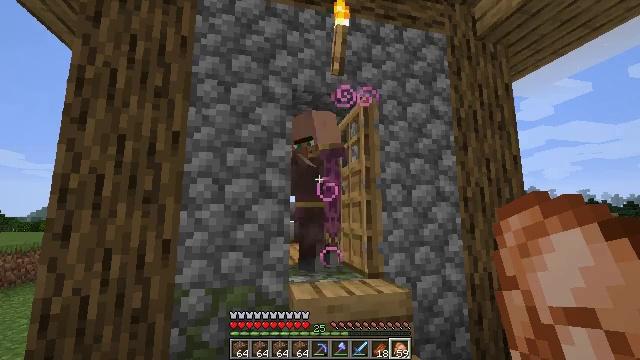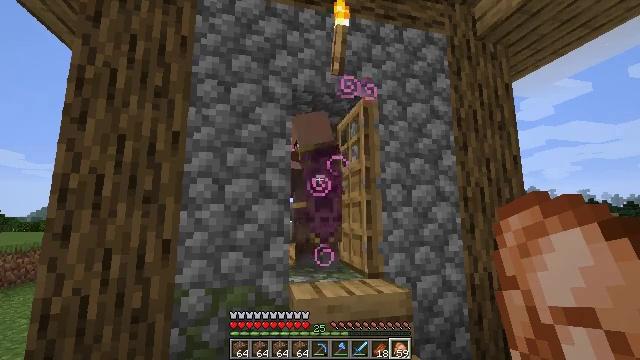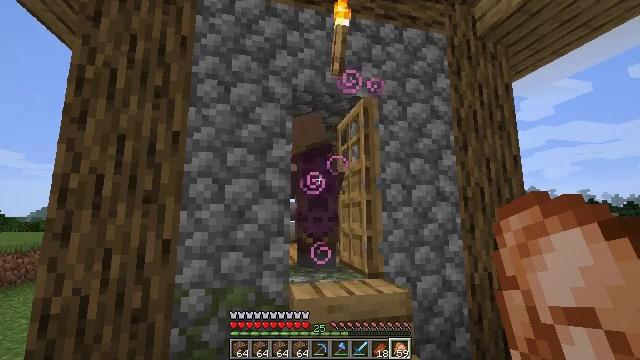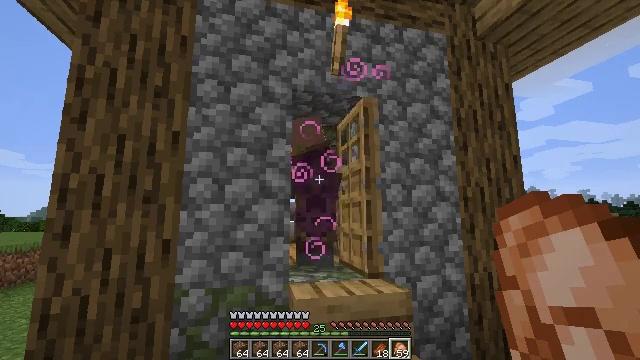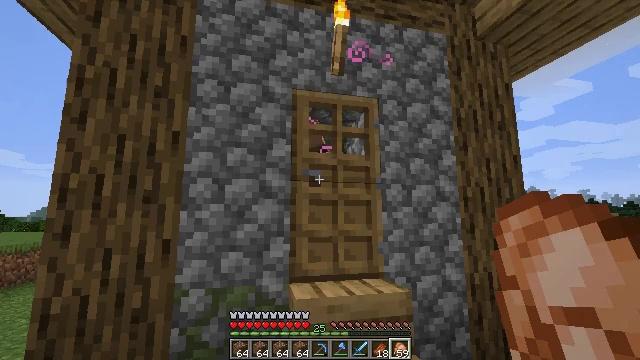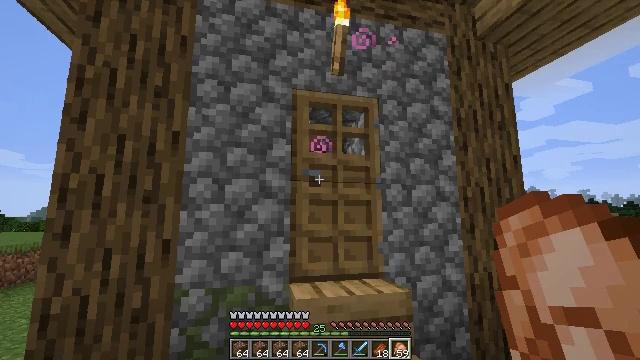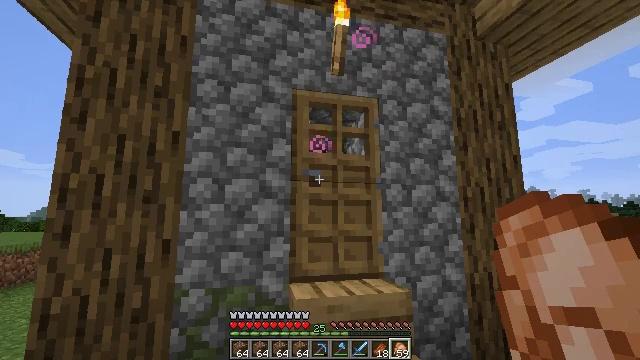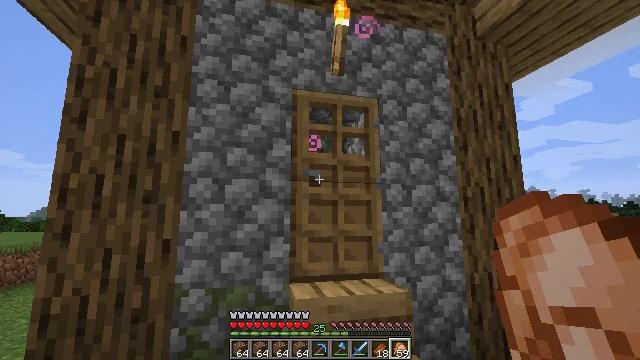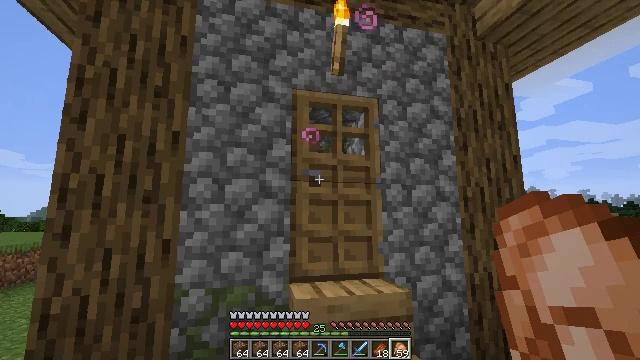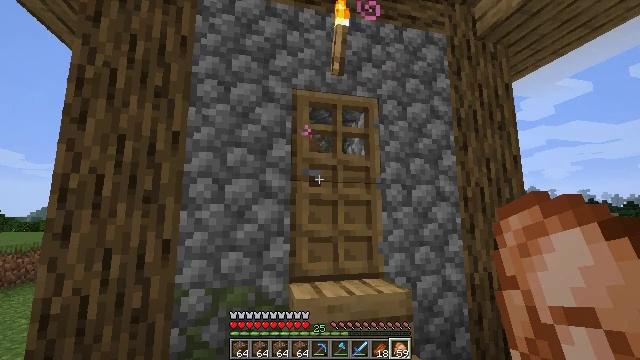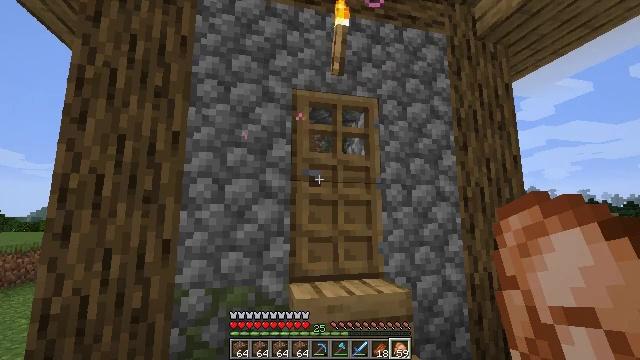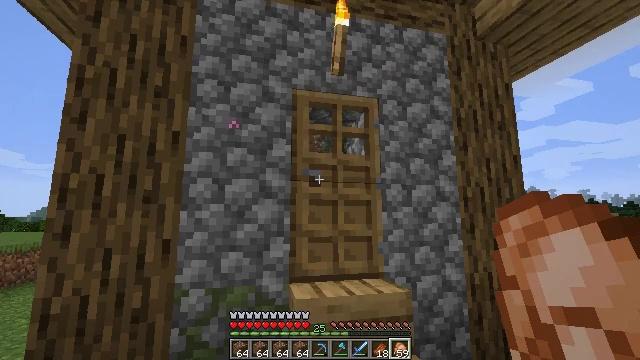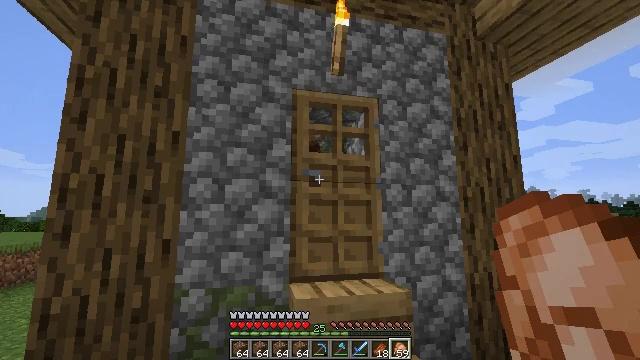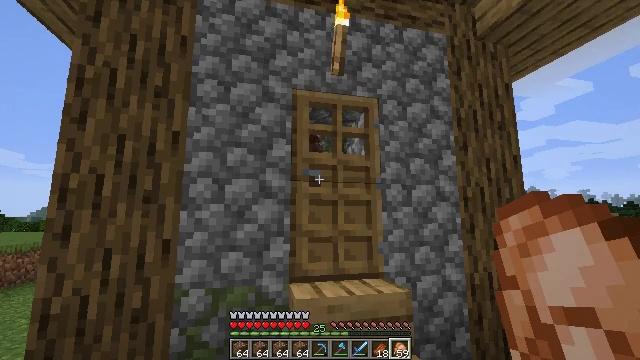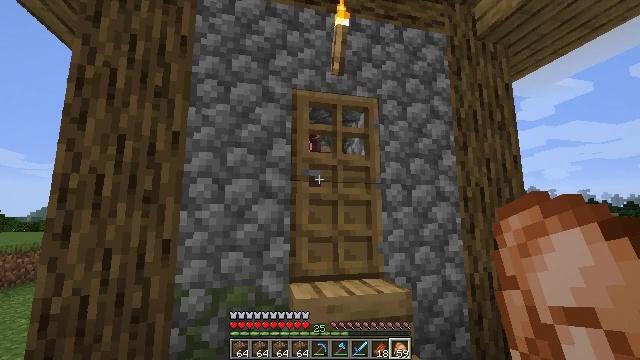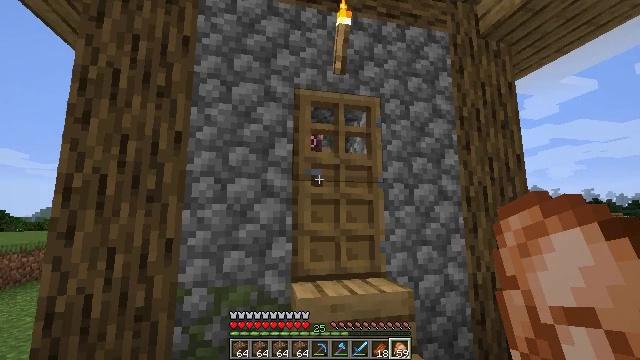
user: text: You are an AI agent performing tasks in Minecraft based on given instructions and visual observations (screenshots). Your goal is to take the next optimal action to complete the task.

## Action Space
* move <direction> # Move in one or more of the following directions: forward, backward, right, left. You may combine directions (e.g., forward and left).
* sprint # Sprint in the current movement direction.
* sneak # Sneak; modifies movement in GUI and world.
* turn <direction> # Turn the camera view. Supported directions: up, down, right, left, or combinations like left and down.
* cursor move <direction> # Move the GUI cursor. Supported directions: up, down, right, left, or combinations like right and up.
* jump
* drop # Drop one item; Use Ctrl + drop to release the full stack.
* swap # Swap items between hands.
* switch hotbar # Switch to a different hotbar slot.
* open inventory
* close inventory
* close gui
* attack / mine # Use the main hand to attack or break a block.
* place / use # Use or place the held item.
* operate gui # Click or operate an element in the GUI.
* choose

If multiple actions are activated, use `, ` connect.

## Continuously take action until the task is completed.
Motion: motion action
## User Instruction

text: Make a glowstone using four glowstone dust.
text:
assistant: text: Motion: use / place
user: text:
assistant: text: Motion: no_op
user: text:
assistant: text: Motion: no_op
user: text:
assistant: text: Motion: no_op
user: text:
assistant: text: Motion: no_op
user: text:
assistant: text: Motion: no_op
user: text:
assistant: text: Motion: no_op
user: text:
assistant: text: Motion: no_op
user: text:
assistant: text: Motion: no_op
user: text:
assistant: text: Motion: no_op
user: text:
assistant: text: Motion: no_op
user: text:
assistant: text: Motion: no_op
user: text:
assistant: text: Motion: no_op
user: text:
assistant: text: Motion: no_op
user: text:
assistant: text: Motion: no_op
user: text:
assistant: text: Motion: no_op
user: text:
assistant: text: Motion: no_op
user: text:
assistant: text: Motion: no_op
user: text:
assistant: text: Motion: no_op
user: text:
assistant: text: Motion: no_op
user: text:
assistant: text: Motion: no_op
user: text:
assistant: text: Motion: no_op
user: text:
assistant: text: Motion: no_op
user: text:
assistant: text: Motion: no_op
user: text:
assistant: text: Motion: no_op
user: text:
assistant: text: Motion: no_op
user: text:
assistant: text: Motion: use / place
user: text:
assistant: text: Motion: use / place
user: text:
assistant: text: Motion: use / place
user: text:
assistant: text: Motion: no_op